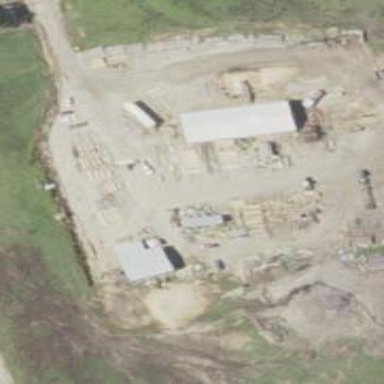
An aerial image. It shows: Sawmill craft.